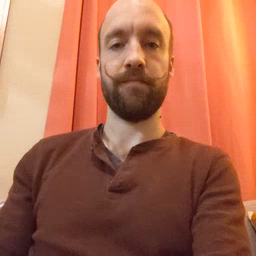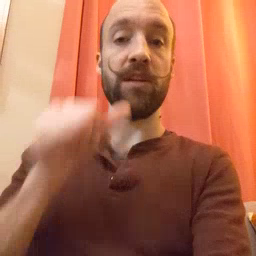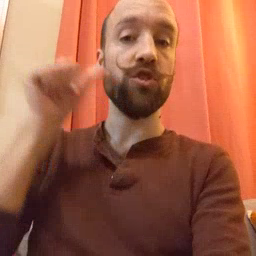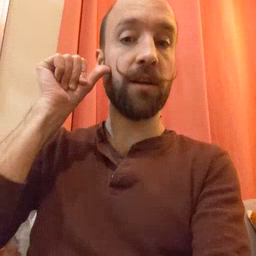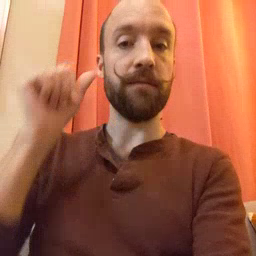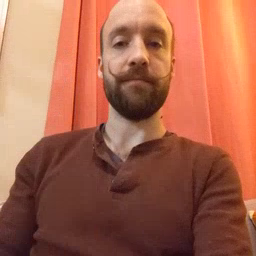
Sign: yesterday